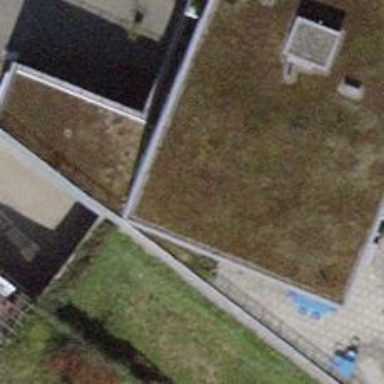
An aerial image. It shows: Veterinary facility.